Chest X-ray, AP view. Patient: 32 years old, sex M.
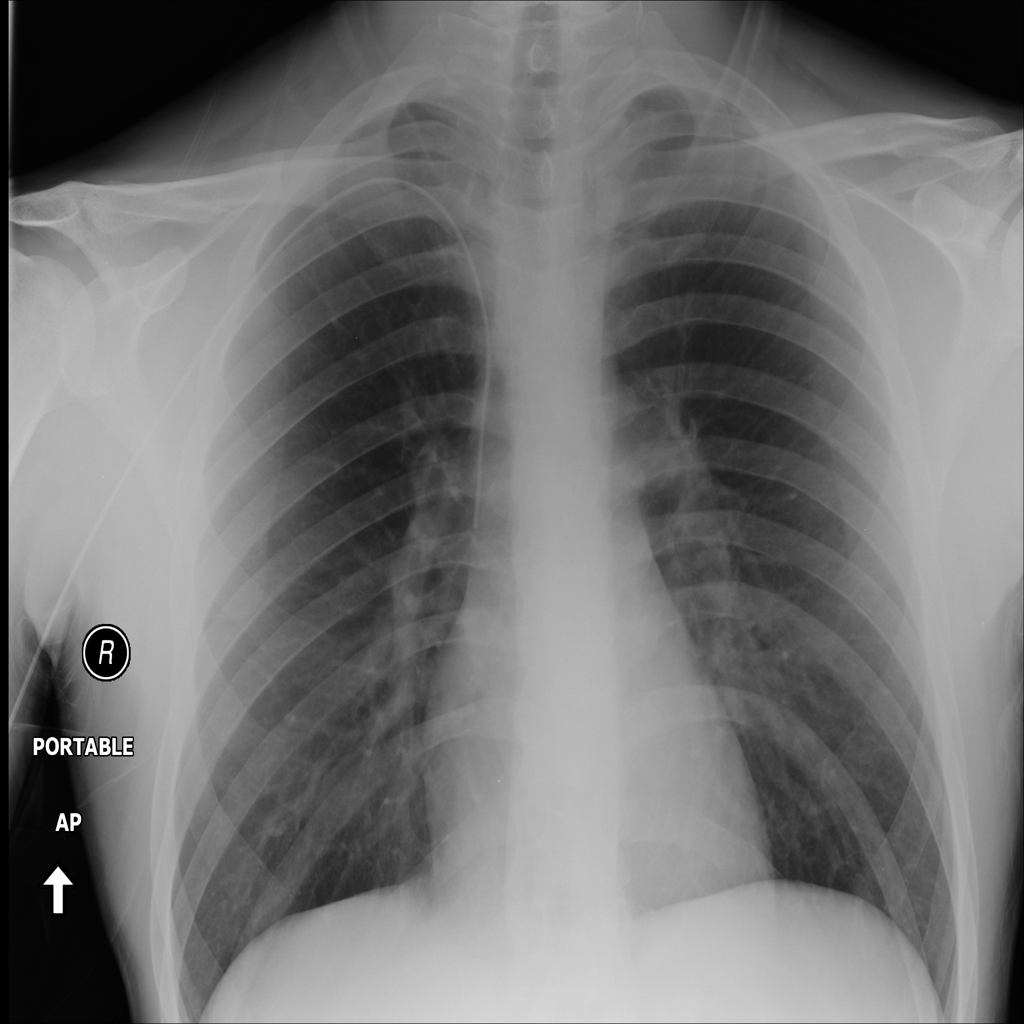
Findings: No Finding